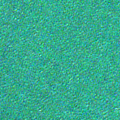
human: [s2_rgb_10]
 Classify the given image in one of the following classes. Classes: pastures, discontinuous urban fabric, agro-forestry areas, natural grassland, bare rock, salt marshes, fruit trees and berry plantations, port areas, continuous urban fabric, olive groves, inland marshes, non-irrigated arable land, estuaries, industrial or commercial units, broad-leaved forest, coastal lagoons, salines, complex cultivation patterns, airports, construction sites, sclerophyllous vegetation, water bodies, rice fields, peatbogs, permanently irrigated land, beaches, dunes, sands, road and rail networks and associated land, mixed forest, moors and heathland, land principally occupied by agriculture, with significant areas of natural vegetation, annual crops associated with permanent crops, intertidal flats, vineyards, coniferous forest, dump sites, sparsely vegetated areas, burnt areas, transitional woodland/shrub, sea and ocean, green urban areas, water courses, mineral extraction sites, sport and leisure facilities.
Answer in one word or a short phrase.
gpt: sea and ocean